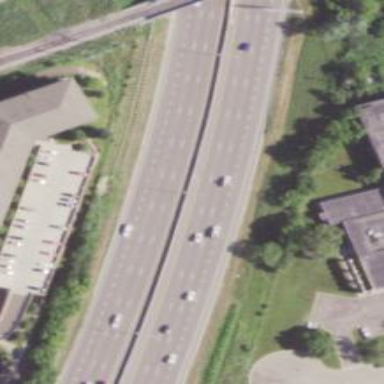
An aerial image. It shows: Motorway junction.